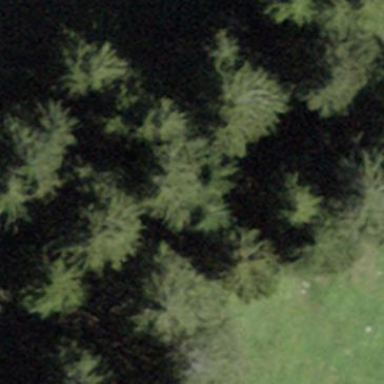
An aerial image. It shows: Forest area.